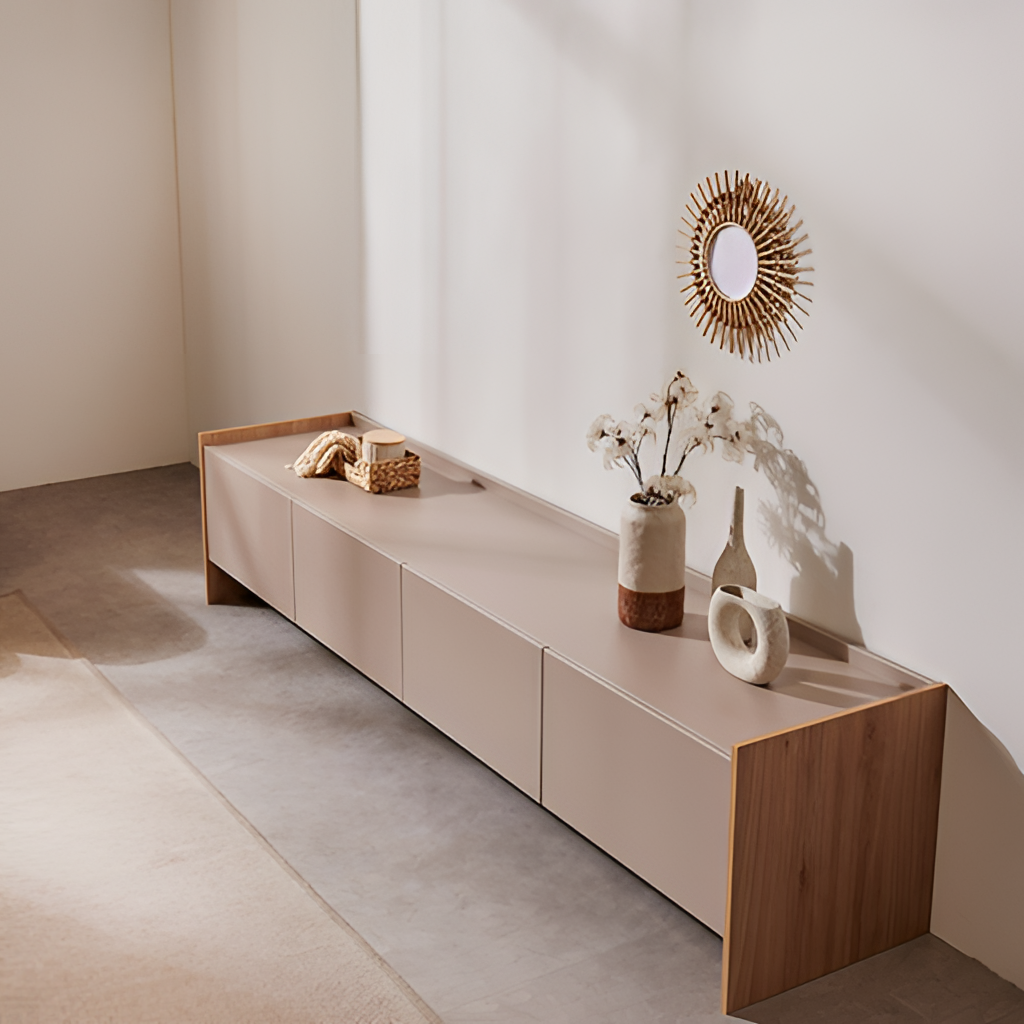
beige wood cabinet, living room, paint wallpaper, with solid pattern, tile flooring, with large square pattern, contemporary